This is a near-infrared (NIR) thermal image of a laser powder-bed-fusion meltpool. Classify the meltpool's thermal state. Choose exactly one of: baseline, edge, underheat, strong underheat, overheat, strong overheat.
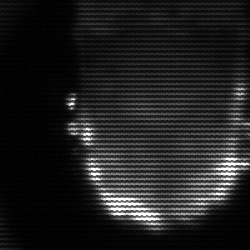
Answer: baseline